Question: What is the First file name?
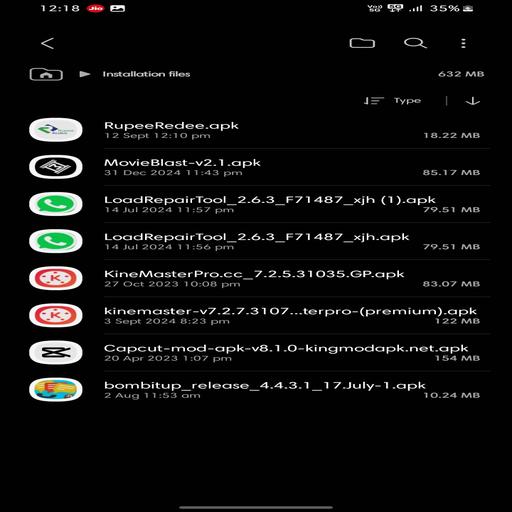
Answer: RupeeRedee.apk